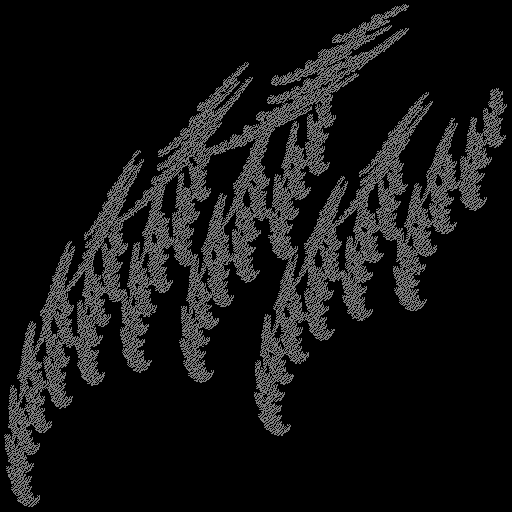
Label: spiderbrake